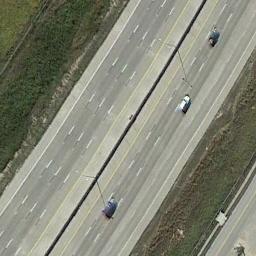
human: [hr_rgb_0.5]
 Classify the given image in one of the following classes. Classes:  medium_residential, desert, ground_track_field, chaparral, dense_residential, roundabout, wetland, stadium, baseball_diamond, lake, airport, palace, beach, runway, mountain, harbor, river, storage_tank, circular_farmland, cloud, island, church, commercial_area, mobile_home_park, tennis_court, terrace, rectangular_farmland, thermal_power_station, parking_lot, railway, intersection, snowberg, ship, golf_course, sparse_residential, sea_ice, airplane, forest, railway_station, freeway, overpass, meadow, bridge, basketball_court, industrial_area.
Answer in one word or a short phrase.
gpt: freeway